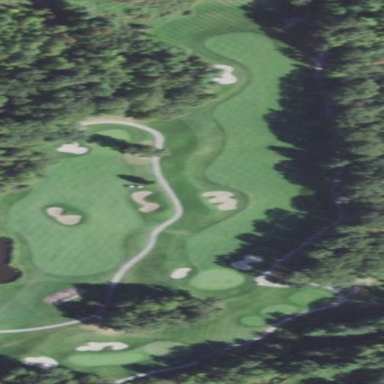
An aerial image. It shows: Area with grass used as rough in golf course.